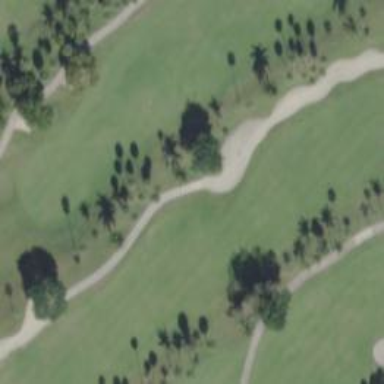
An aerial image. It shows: Service road designated as golf cart path.